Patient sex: M
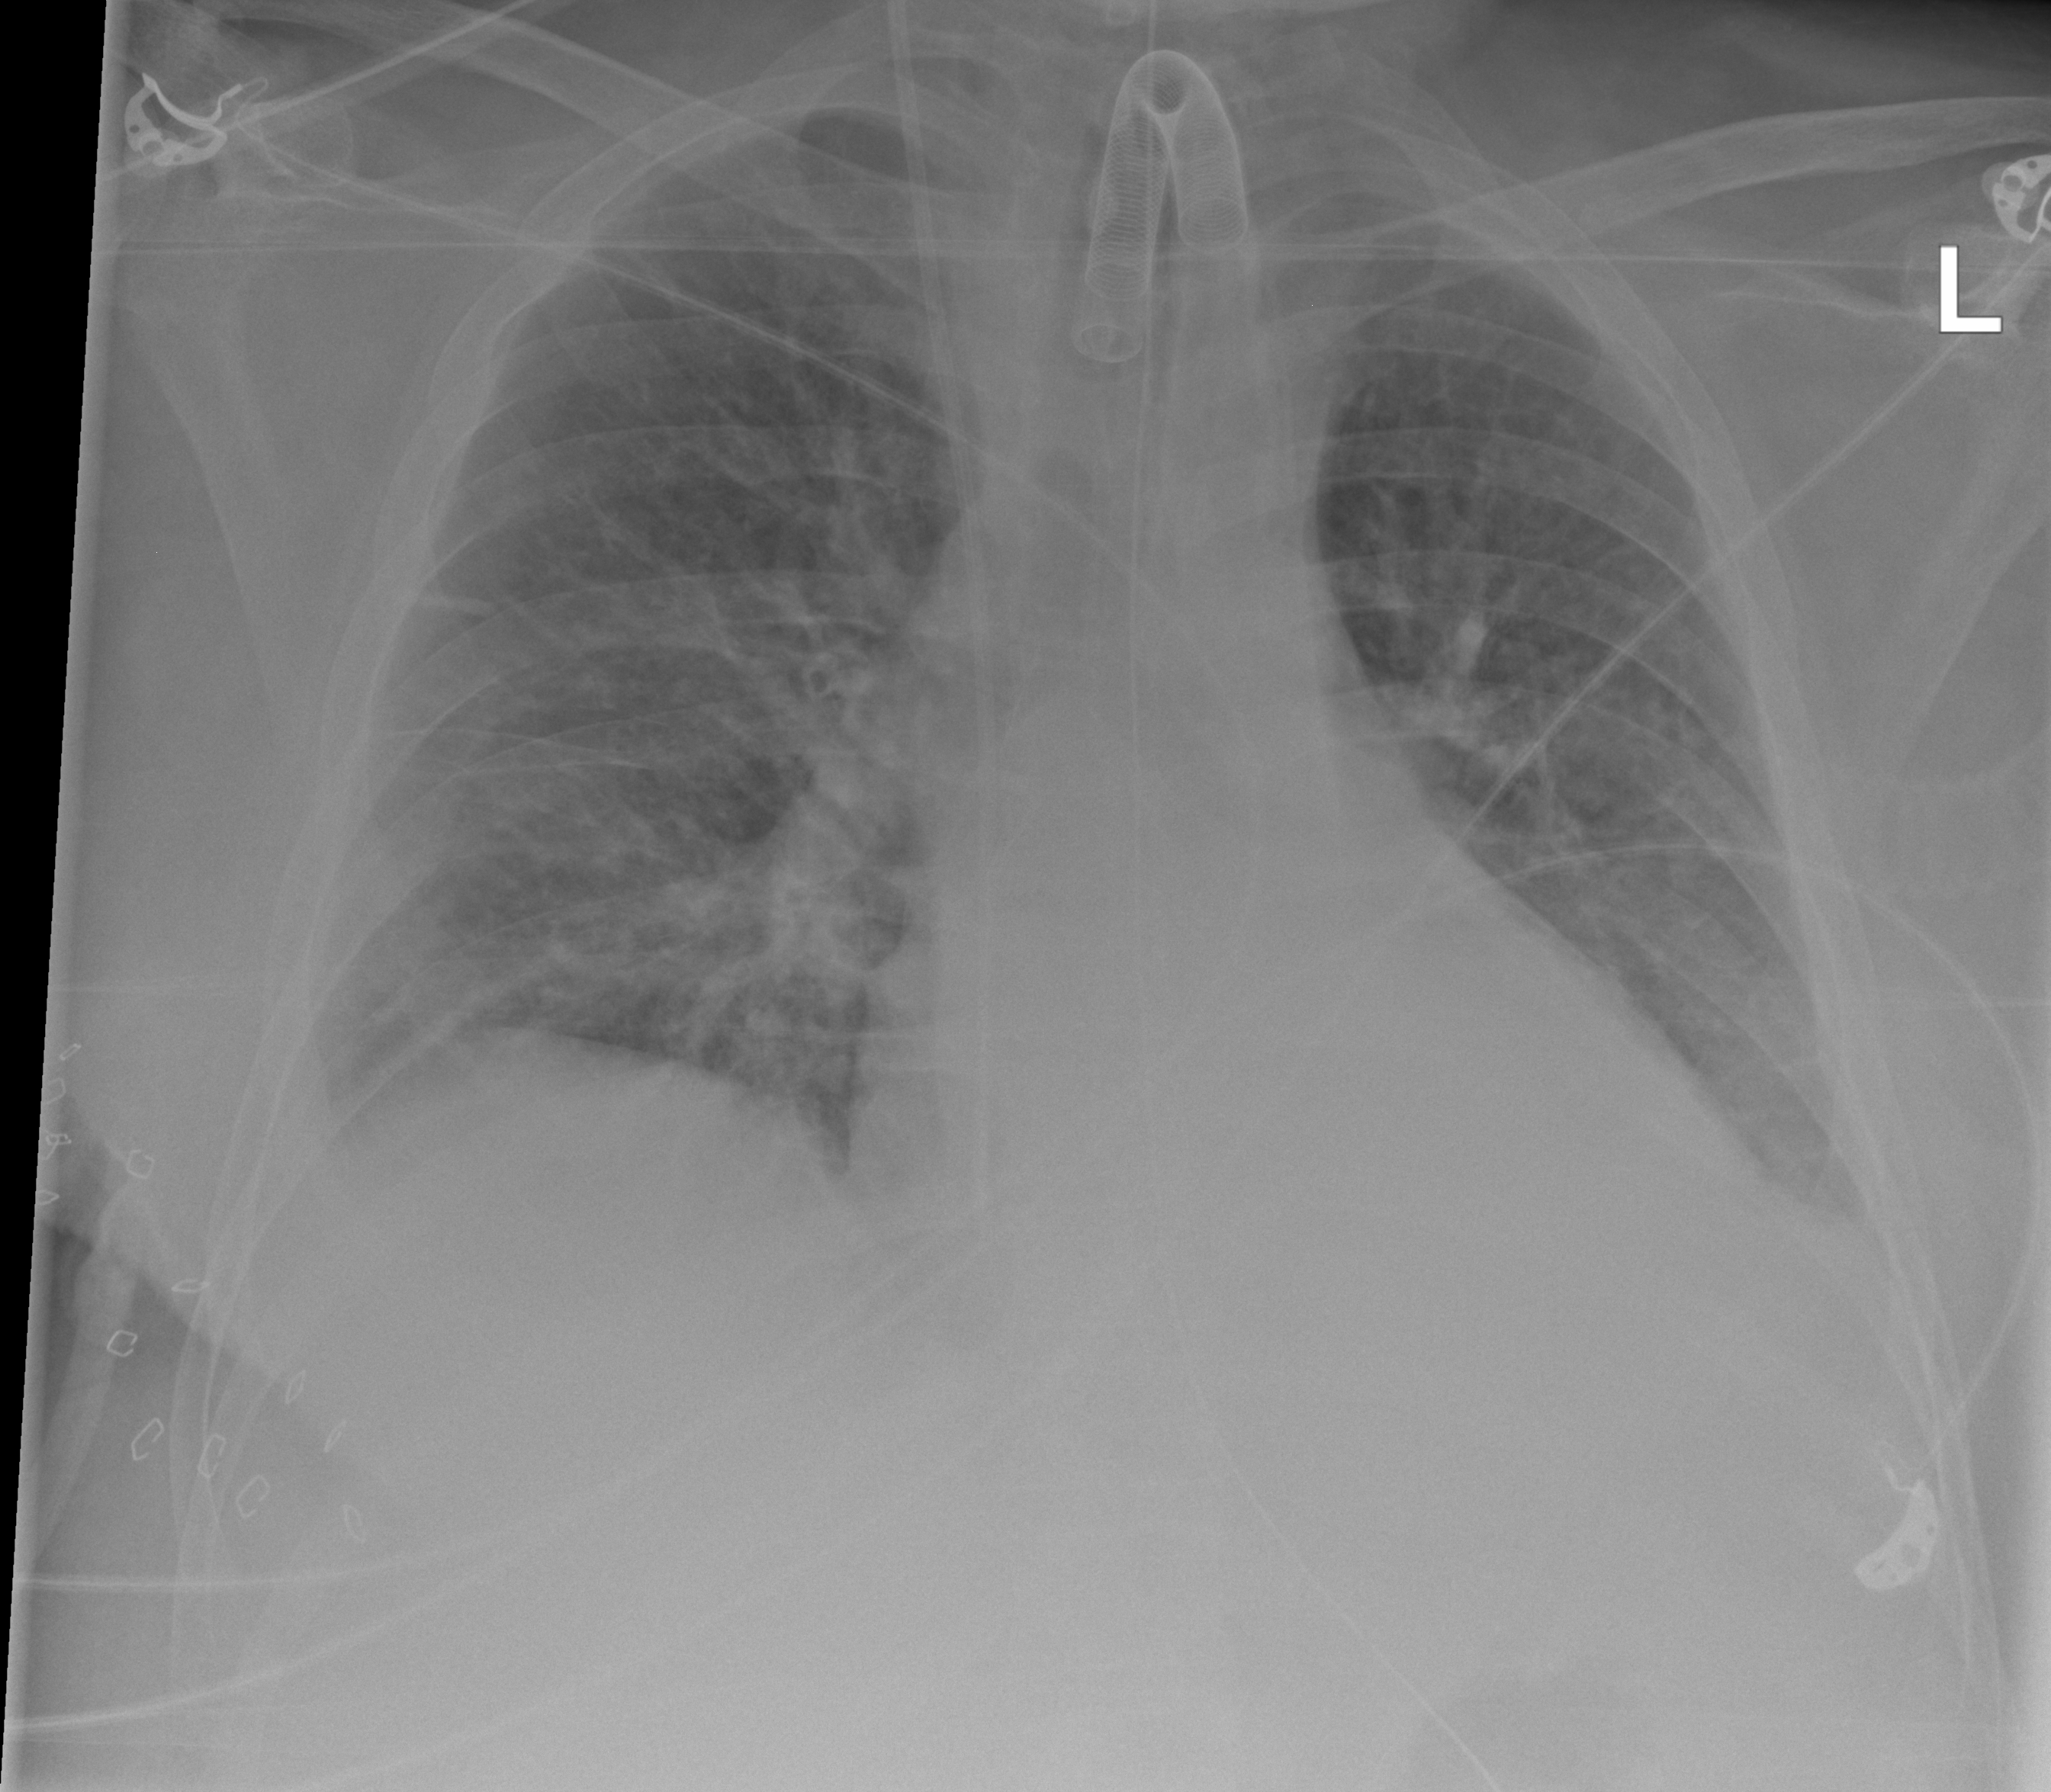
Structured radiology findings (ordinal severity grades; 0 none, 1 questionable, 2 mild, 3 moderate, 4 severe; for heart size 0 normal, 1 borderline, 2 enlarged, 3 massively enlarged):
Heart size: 1
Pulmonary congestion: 2
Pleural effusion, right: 2
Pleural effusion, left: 2
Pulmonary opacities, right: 2
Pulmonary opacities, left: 2
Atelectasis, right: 2
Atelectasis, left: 3